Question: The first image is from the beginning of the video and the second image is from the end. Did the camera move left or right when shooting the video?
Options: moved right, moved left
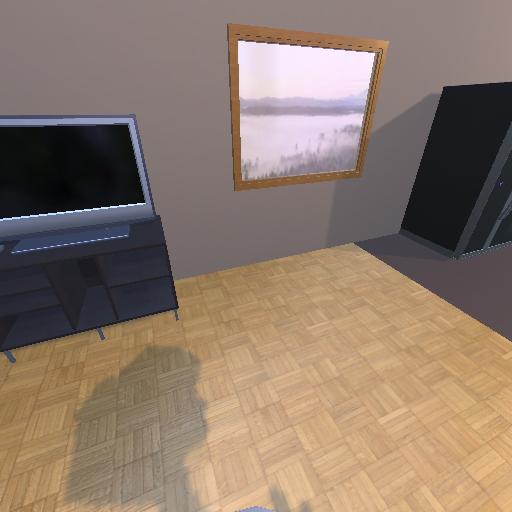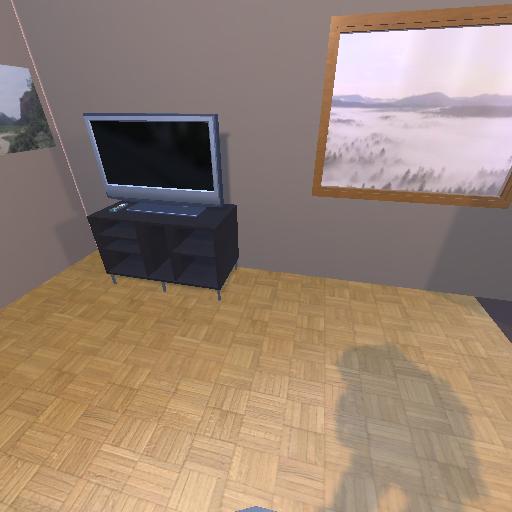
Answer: moved right